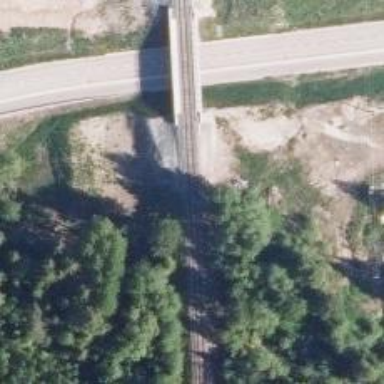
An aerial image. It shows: Railway track of class B1.